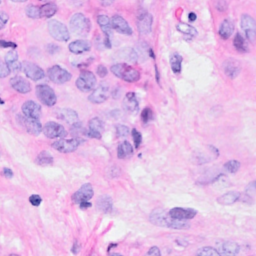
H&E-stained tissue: Breast